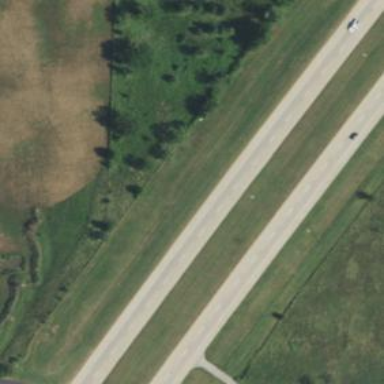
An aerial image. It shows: Trunk highway with expressway features.